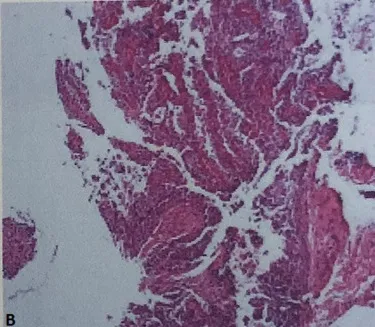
A,B) biopsy of the left parotid gland revealing a malignant tumour, a persistent mucoepidermoid carcinoma.
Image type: pathology (h&e)